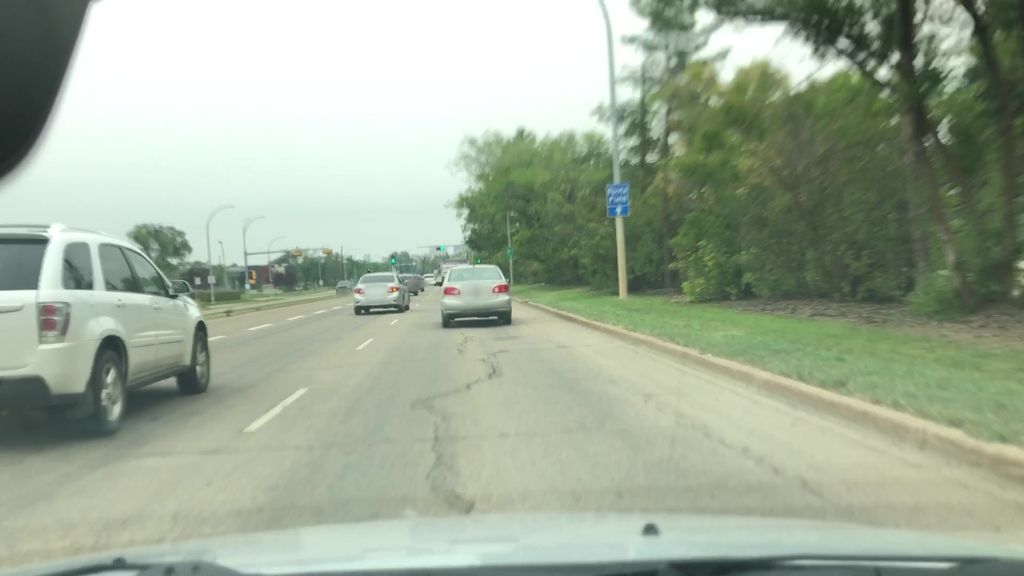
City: edmonton